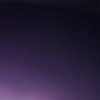
Label: space